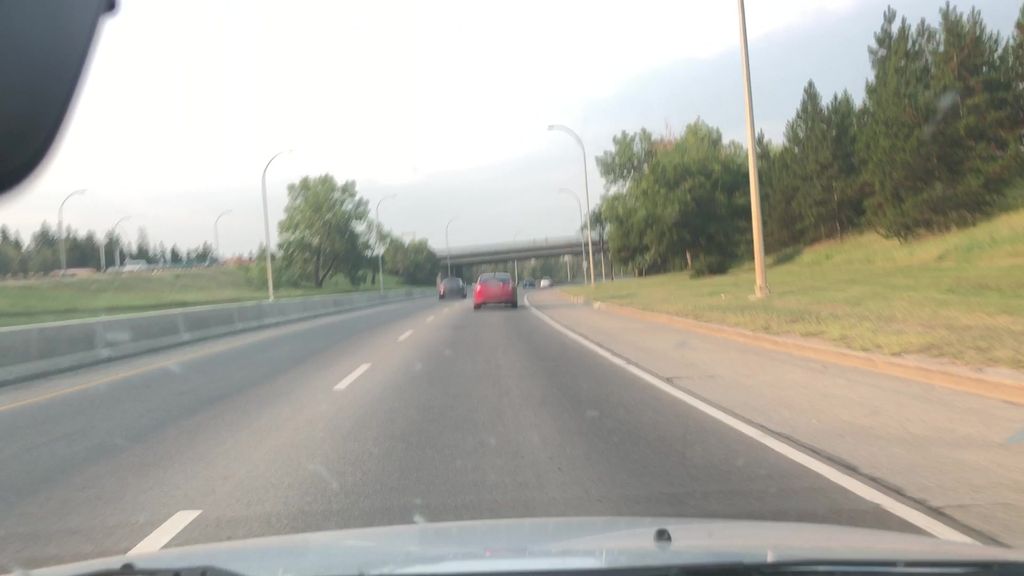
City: edmonton